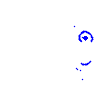
Particle: proton